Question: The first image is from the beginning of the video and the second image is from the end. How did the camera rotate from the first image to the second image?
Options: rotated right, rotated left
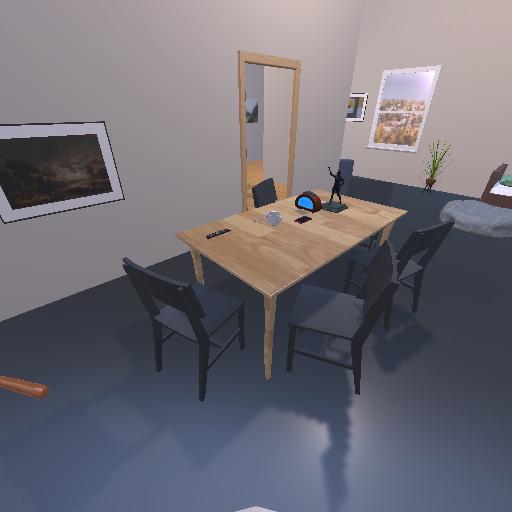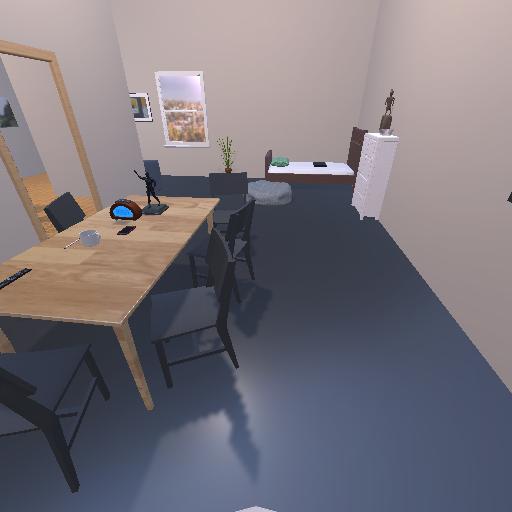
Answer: rotated right